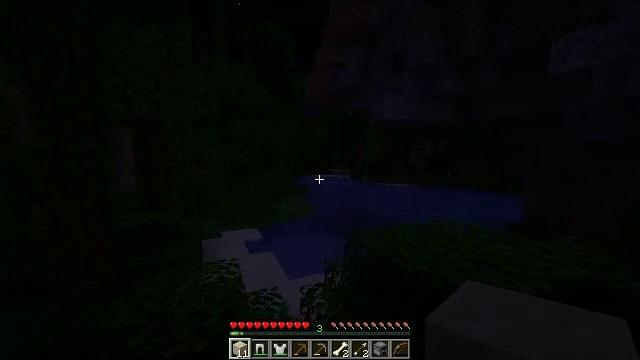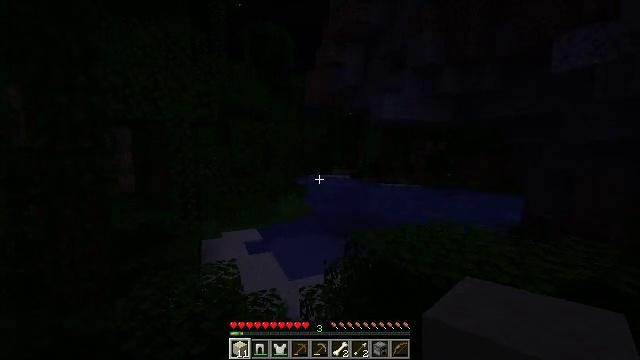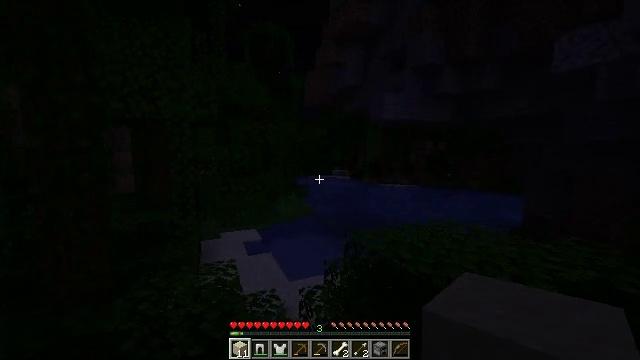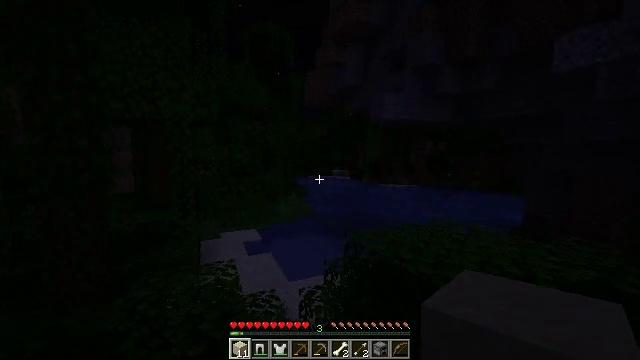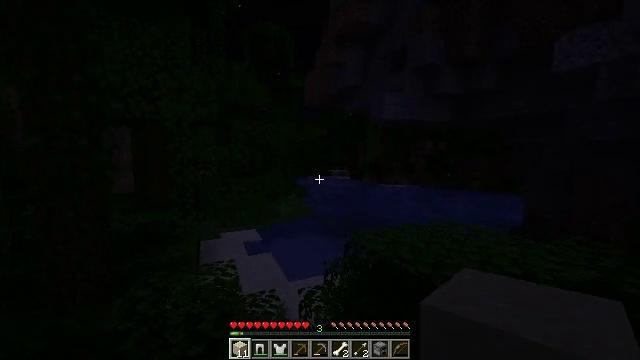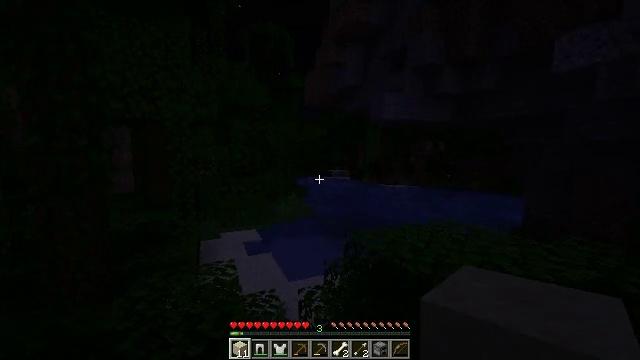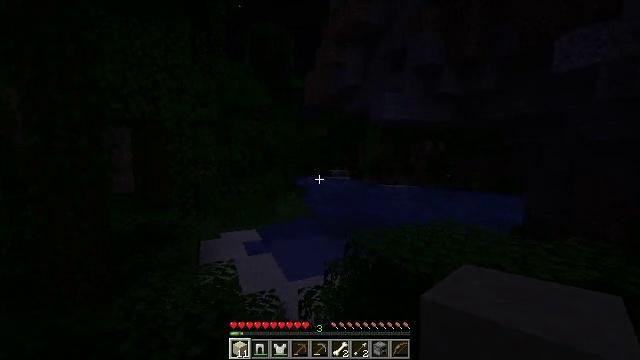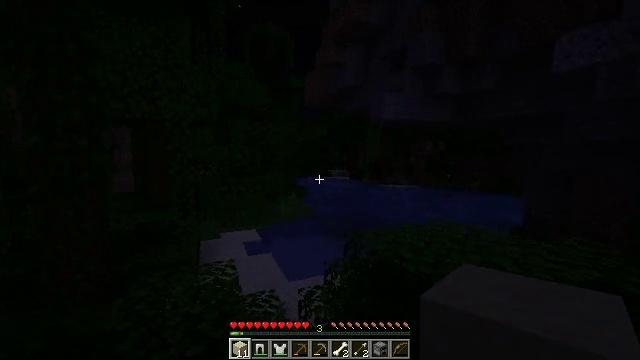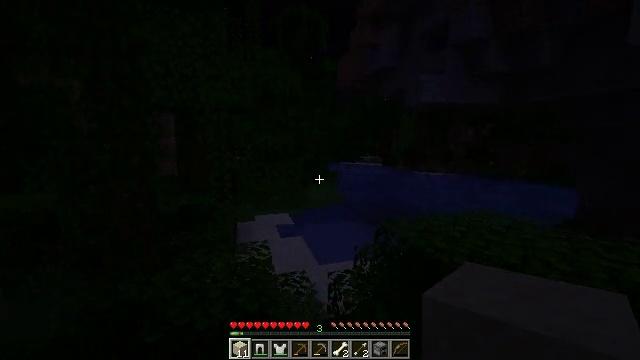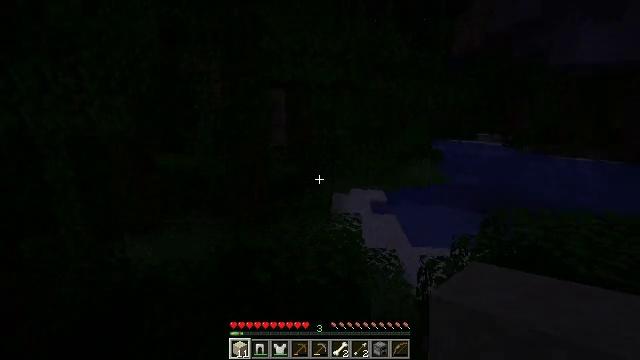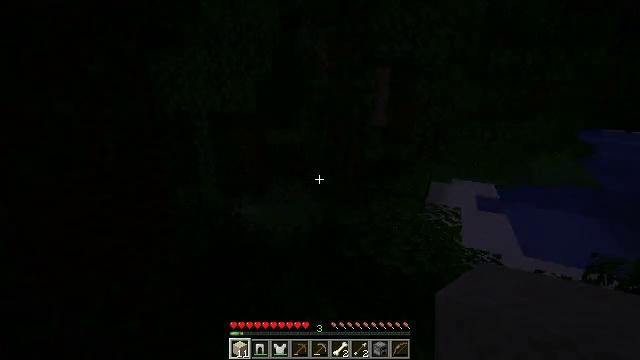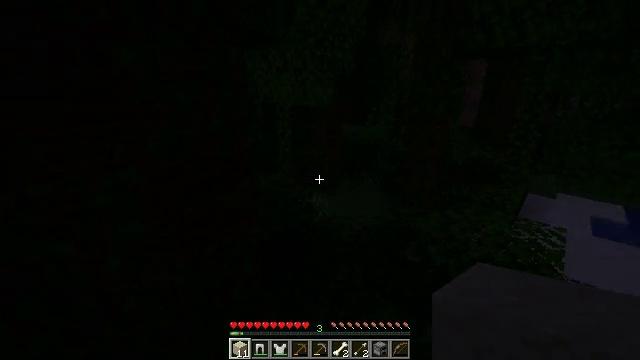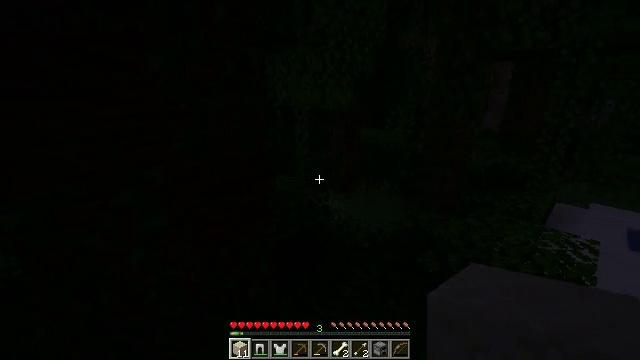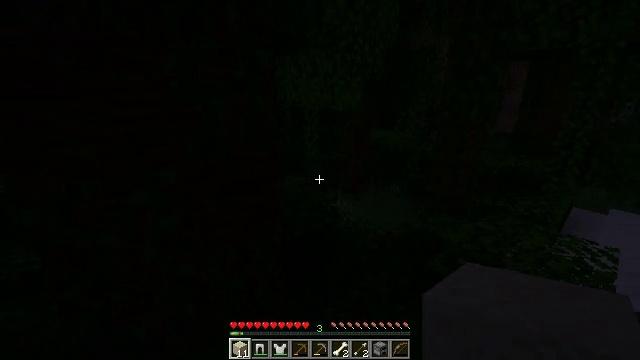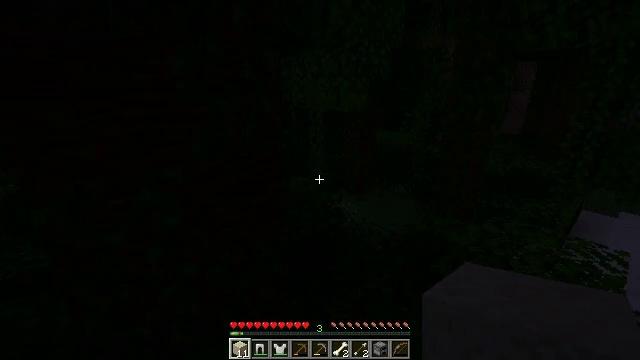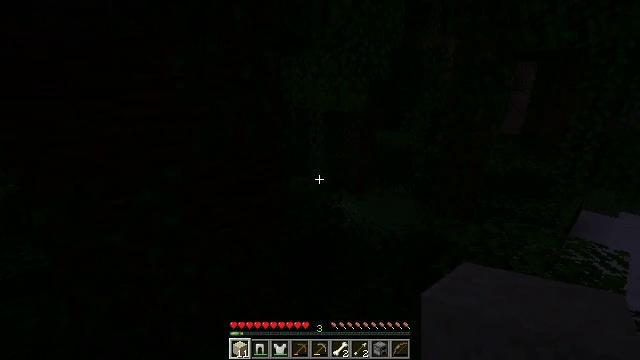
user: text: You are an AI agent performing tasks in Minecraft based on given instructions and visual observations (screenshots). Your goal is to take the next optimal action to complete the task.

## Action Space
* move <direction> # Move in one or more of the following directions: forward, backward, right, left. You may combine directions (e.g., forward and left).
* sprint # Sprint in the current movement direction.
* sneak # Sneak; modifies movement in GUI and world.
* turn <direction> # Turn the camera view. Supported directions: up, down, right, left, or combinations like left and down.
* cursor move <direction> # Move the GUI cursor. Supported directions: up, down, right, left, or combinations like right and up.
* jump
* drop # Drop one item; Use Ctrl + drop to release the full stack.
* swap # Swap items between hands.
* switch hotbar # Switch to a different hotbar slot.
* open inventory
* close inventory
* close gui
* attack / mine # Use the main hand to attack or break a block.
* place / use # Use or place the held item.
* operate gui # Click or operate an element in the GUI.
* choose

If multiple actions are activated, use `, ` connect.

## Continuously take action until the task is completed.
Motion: motion action
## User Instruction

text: Collect cocoa beans.
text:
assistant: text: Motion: no_op
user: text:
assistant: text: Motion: no_op
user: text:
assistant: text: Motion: no_op
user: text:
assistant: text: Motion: no_op
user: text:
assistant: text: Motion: no_op
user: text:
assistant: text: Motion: no_op
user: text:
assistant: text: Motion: no_op
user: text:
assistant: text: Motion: turn left and down
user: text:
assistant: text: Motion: turn left and down
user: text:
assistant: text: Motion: turn left and down
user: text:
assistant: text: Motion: turn left and down
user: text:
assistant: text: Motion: turn left
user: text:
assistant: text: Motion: turn left
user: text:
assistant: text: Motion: turn left
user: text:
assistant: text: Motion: no_op
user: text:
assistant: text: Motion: no_op
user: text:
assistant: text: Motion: no_op
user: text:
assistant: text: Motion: no_op
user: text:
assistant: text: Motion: turn left
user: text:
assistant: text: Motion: turn left and up
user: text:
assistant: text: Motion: turn left
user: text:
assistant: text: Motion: no_op
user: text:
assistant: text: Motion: move forward, turn right
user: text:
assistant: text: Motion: move forward, turn right
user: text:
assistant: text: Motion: move forward, turn right and up
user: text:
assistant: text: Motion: move forward, turn right and up
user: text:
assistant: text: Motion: move forward, turn left and up
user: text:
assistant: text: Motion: move forward
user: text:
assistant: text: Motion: move forward
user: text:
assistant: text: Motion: move forward